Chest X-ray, PA view. Patient: 55 years old, sex F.
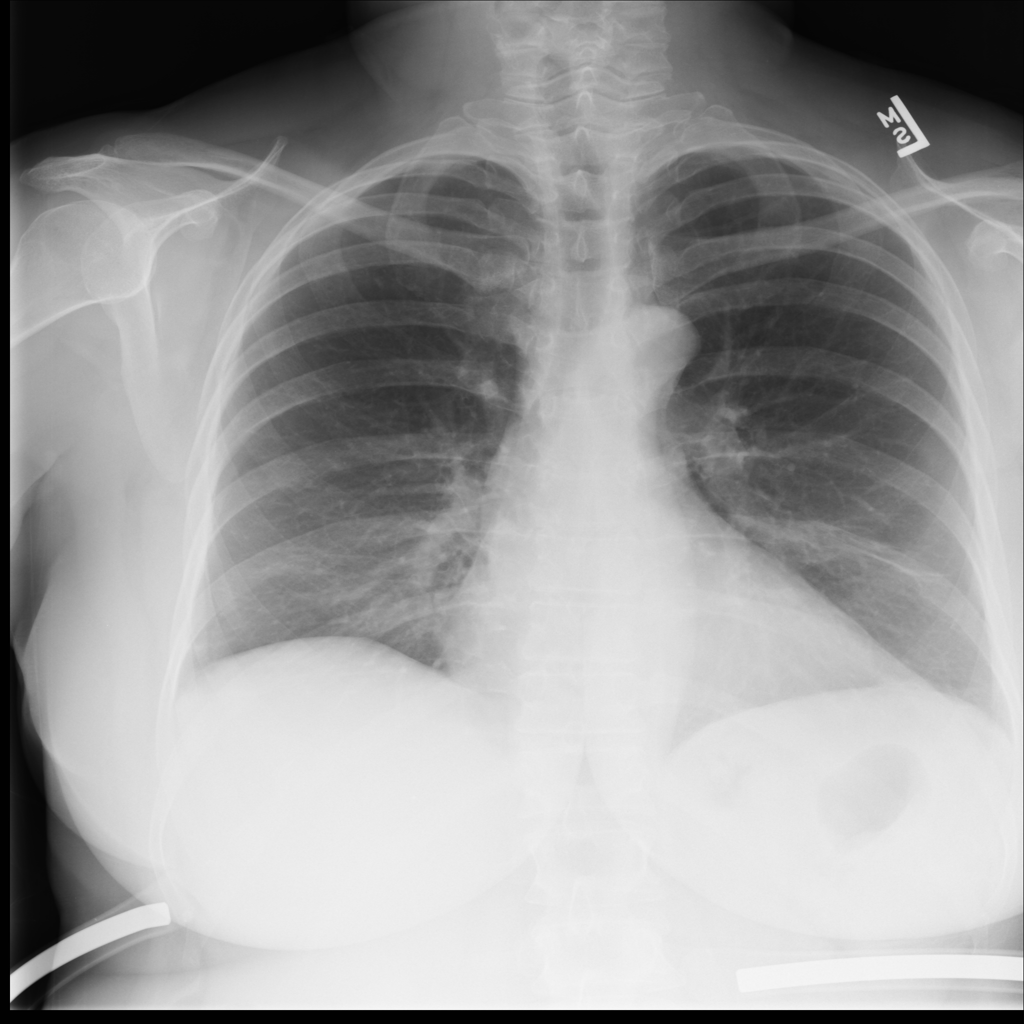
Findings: No Finding